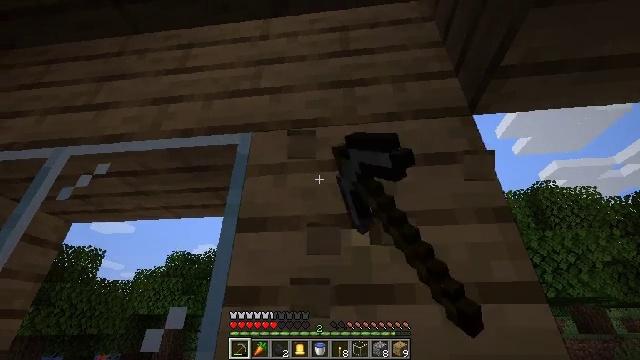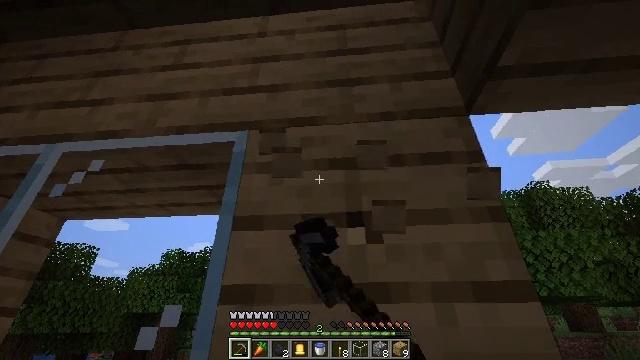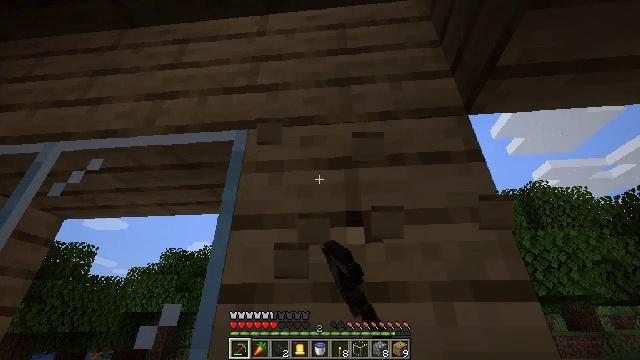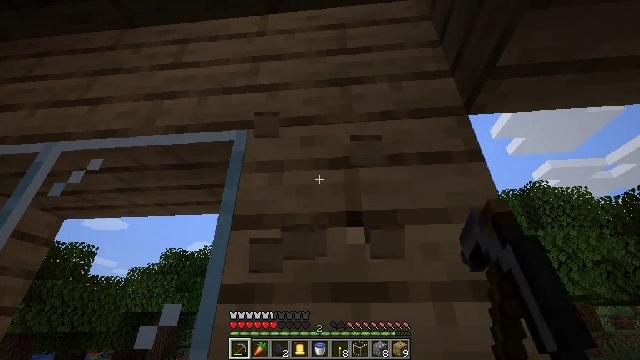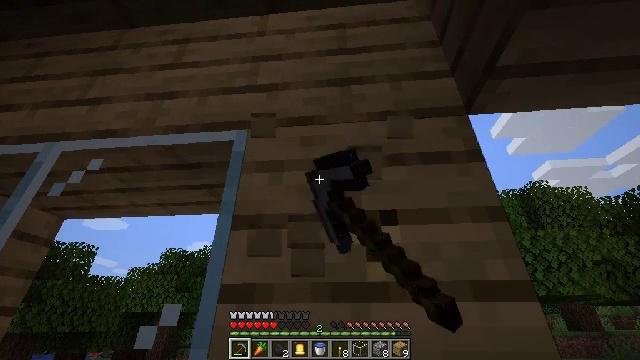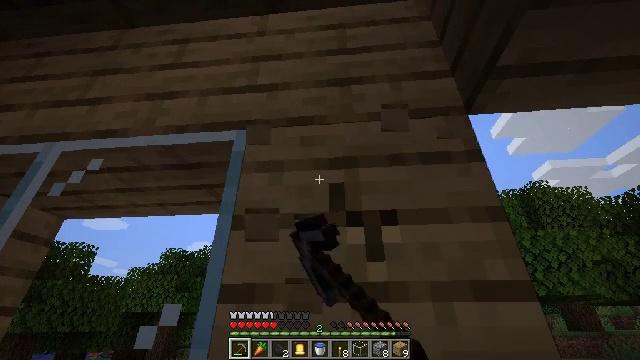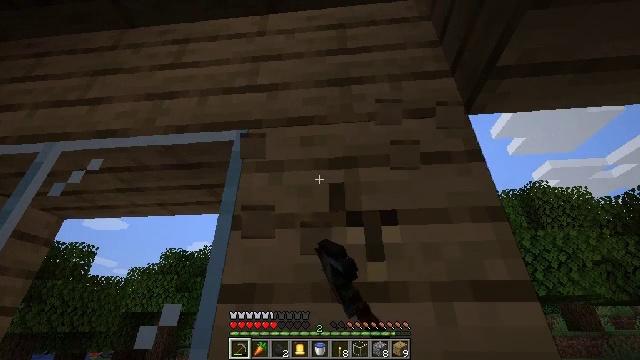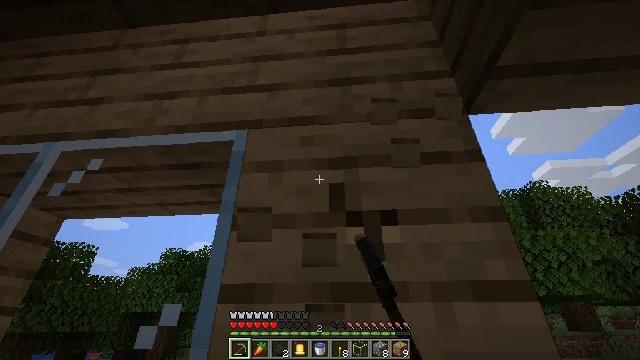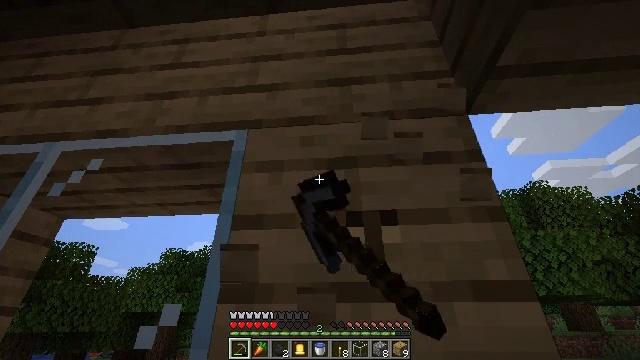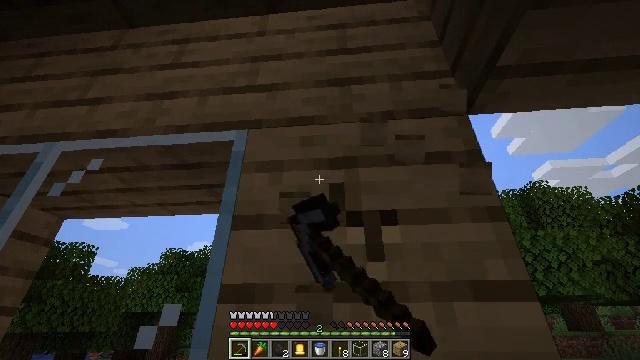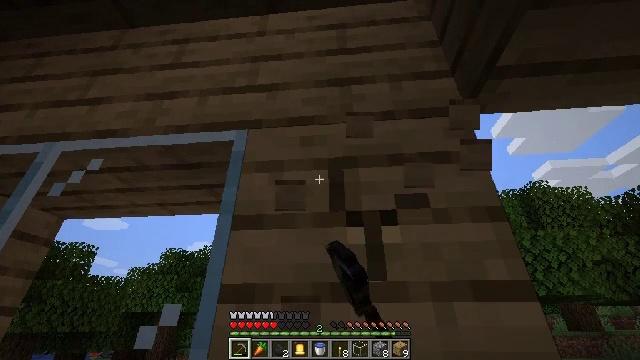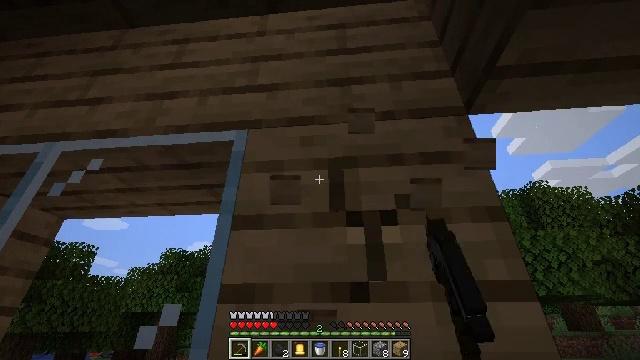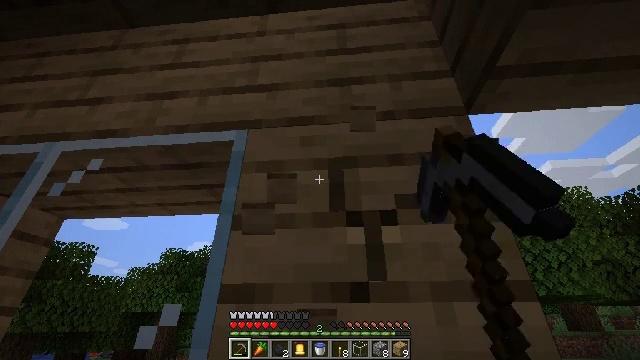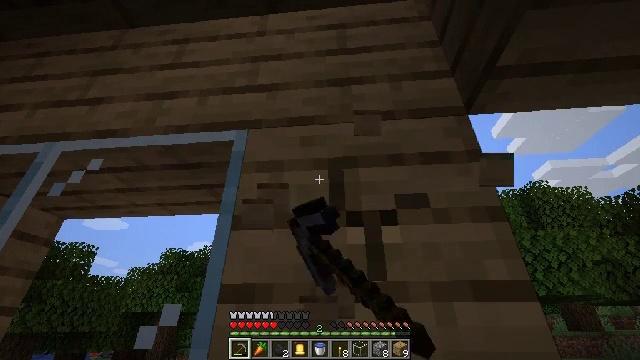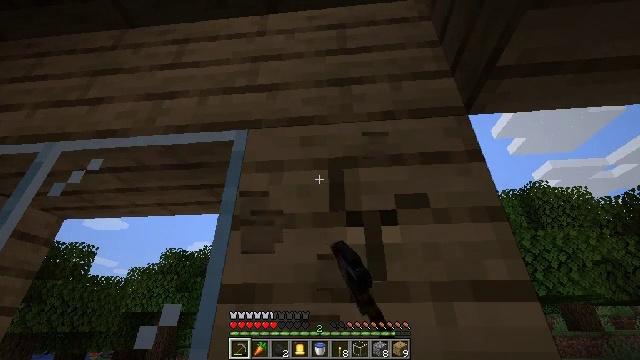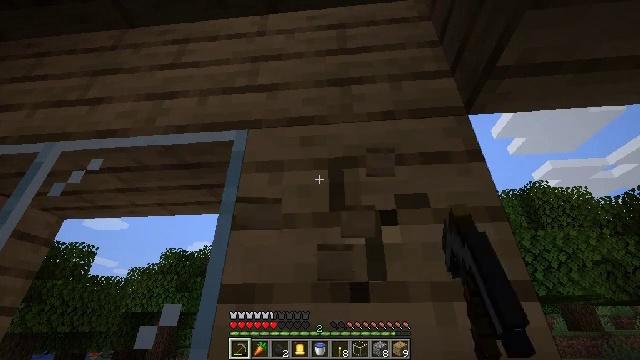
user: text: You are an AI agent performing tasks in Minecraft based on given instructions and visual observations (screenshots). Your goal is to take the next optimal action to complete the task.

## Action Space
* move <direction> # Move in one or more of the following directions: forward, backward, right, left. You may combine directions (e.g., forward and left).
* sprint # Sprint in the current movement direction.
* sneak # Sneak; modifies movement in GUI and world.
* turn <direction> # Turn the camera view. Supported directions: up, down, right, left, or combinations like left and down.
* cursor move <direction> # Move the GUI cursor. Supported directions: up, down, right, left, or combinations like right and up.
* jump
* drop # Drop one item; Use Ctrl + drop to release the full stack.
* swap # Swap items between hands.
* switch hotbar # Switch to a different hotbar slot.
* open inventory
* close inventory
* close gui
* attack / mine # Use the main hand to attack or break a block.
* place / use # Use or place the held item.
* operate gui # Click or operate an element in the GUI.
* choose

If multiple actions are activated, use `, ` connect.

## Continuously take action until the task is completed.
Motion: motion action
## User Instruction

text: Break the existing planks.
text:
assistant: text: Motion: attack / mine
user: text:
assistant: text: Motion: attack / mine
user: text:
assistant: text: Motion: attack / mine
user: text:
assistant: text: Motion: attack / mine
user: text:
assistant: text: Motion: attack / mine
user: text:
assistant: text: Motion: attack / mine
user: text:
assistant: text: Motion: attack / mine
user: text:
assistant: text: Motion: attack / mine
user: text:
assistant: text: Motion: attack / mine
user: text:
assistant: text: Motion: attack / mine
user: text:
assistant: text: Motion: attack / mine
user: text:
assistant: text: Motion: attack / mine
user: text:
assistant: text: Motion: attack / mine
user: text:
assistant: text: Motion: attack / mine
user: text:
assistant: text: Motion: attack / mine
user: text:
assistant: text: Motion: attack / mine
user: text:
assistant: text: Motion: attack / mine
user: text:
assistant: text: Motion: attack / mine
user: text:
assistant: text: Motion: attack / mine
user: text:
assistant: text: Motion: attack / mine
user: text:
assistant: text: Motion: attack / mine
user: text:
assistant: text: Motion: attack / mine
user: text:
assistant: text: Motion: attack / mine
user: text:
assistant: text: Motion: attack / mine
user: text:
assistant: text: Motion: attack / mine
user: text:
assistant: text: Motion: attack / mine
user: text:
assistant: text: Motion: attack / mine
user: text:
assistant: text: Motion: attack / mine
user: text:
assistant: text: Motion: attack / mine
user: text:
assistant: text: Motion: attack / mine